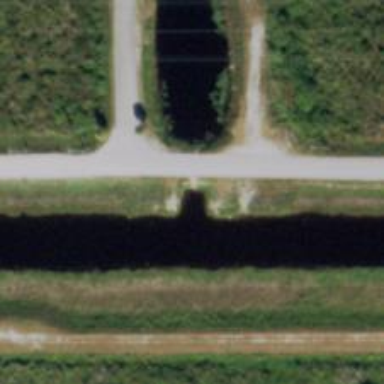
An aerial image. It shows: Culvert underpass for canal.